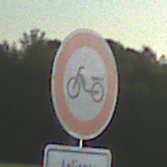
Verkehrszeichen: VerbotMofas
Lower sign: PersonengruppenFrei2
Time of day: MorningAfternoon
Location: Outdoor (Nature)
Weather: Clear
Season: NotSpecified
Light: Natural